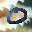
Label: 0